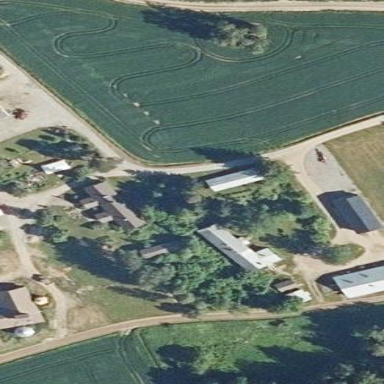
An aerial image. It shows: Farmyard area.